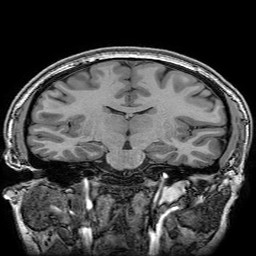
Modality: T1w
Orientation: sagittal
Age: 22
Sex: female
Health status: healthy